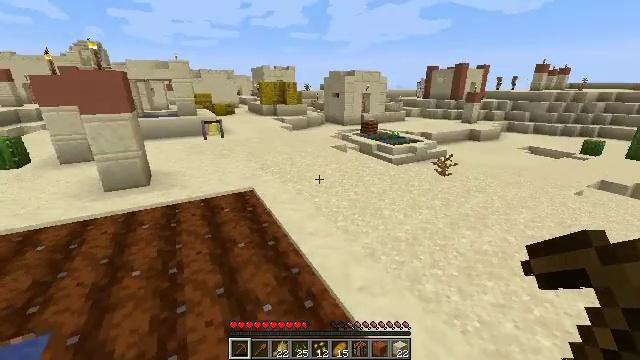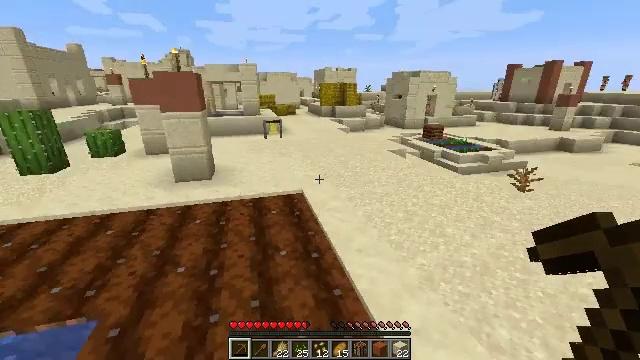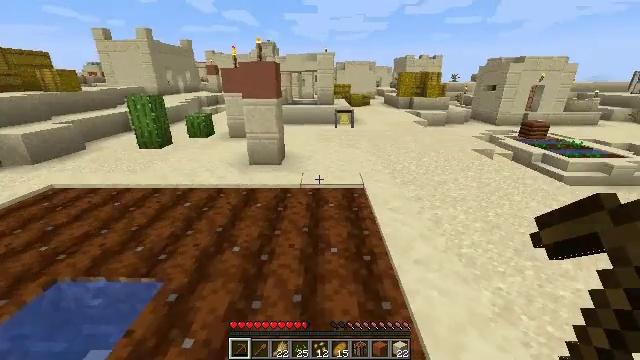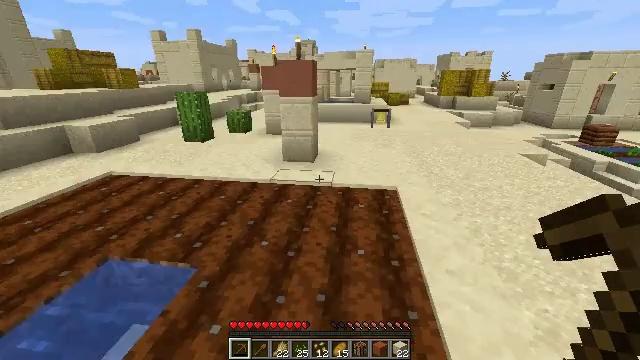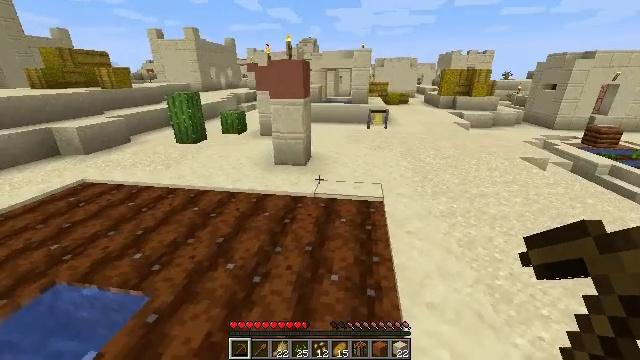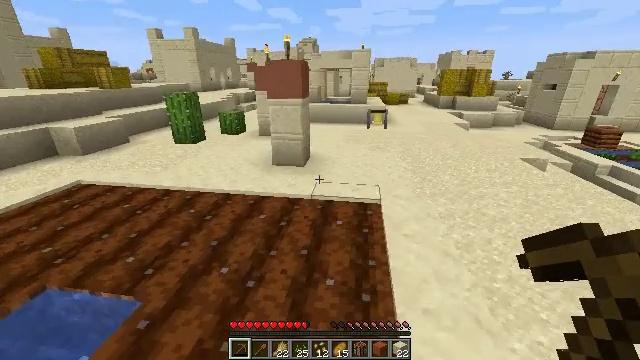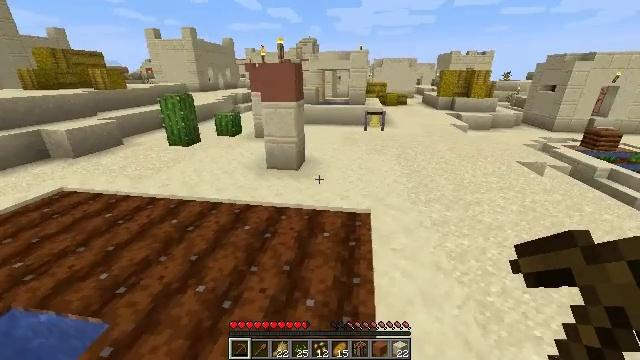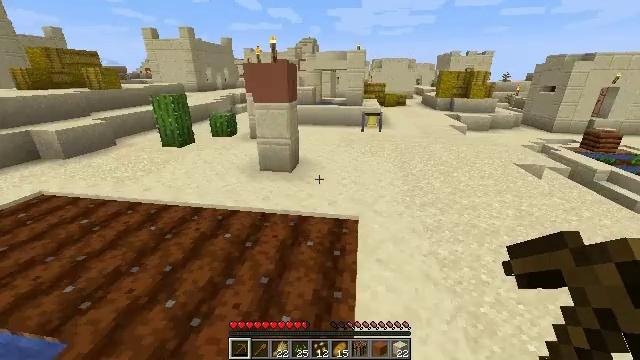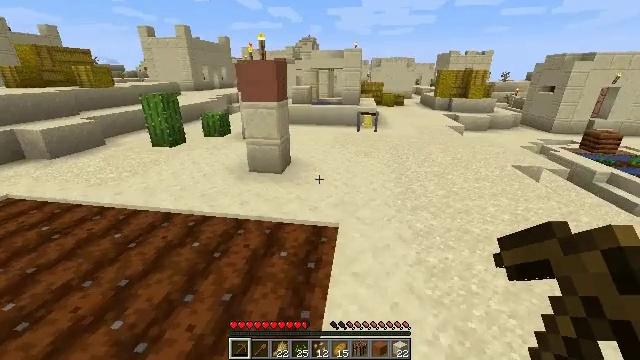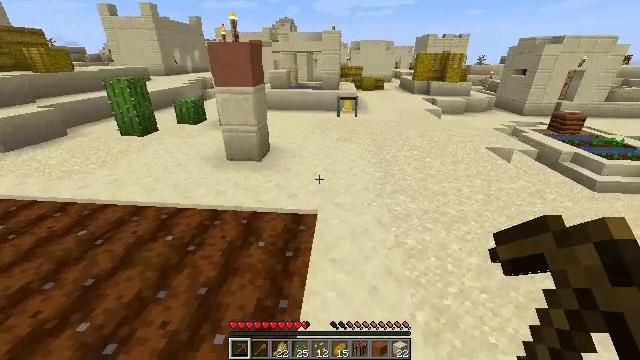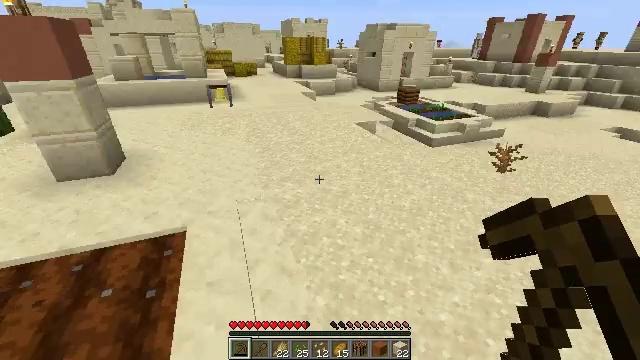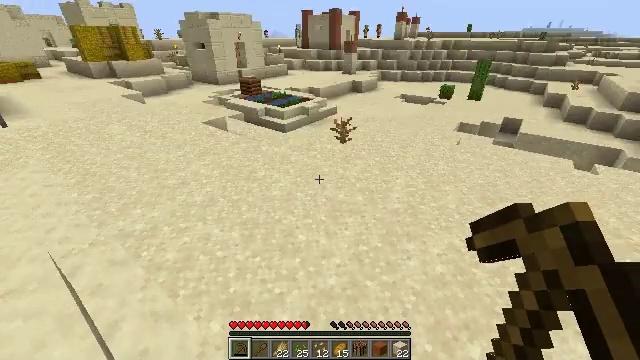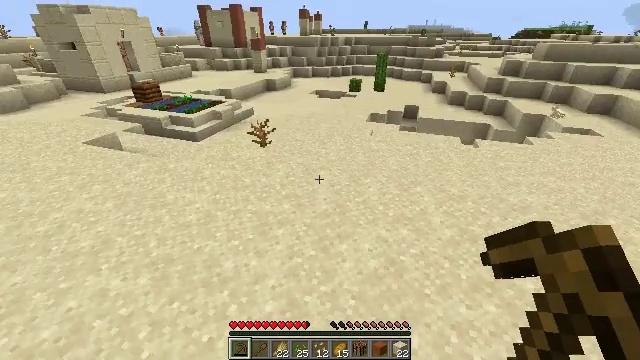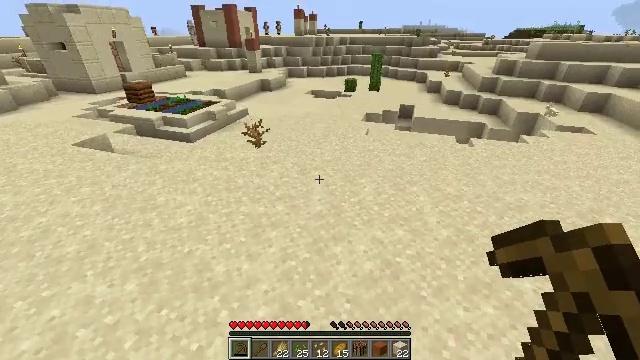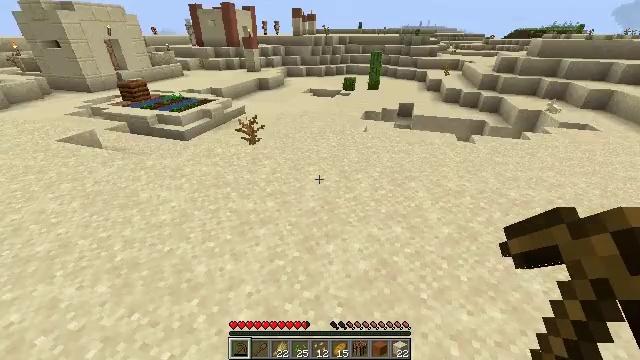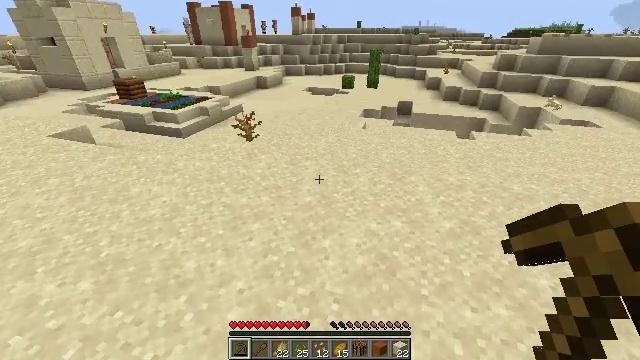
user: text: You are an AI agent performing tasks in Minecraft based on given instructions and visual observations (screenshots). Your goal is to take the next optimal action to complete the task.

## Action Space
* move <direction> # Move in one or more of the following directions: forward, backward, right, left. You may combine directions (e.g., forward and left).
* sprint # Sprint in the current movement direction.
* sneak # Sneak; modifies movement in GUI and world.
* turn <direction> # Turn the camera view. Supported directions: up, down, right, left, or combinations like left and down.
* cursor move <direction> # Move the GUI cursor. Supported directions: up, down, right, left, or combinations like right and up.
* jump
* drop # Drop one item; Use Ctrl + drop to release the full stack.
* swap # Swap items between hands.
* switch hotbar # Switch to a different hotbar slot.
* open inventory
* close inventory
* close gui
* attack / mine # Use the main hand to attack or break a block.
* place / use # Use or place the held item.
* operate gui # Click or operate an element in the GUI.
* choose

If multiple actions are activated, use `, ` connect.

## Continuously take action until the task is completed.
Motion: motion action
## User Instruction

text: Destroy the wheat to collect it.
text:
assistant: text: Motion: move forward, turn left
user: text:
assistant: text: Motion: move forward and move right, turn left and down
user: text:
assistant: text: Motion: move forward and move right, turn left
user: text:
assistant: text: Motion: move forward and move right
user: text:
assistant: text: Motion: move forward and move right
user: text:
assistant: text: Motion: move forward and move right
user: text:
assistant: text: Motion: move forward and move right
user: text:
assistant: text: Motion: move forward and move right
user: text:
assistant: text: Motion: move forward and move right, turn right and down
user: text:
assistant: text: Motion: move forward and move right, turn right and down
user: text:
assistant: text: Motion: move forward and move right, turn right and down
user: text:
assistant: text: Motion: move forward and move right, turn right
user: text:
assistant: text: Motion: move forward and move right
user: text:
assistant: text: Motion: move forward and move right
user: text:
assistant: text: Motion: move forward
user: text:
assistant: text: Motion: move forward
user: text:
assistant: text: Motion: move forward
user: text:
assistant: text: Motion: move forward
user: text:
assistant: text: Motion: move forward
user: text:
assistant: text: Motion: move forward, turn left
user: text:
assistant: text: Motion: move forward, turn left
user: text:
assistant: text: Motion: move forward, turn left
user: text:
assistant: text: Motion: move forward
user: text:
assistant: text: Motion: move forward
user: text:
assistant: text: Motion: move forward, turn left
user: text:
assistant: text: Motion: move forward, turn left
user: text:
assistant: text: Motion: move forward, turn left and up
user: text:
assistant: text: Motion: move forward, turn left
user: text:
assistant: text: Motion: move forward
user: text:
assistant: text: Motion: move forward